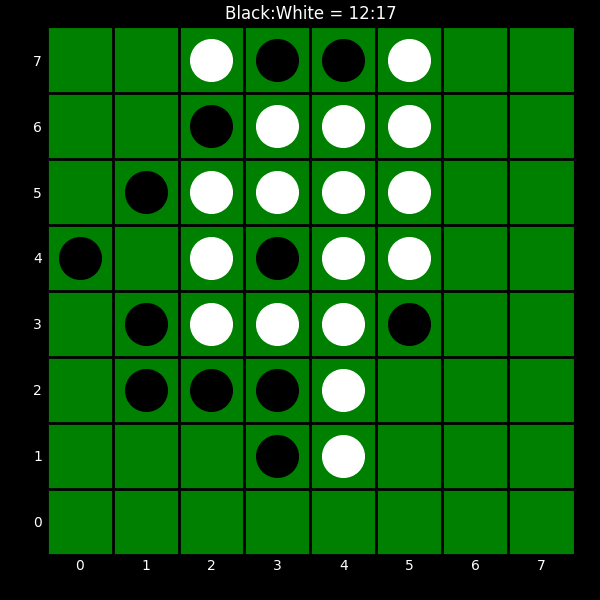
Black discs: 12
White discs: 17